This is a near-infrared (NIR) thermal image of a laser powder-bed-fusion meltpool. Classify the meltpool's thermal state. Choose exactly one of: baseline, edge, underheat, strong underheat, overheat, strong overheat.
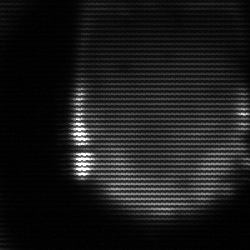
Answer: edge